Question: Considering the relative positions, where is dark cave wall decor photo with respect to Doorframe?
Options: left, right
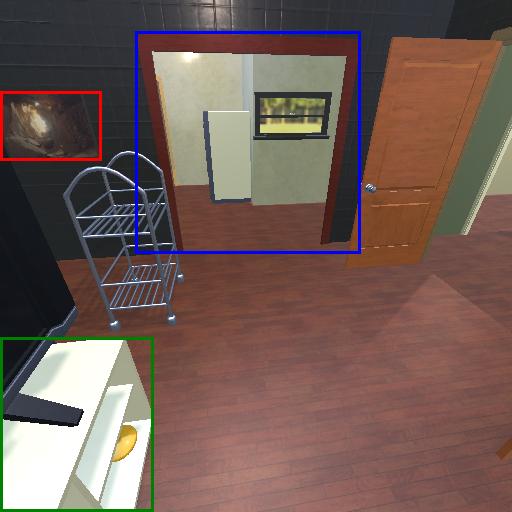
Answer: left